Field crop: tomato
Growth stage: 2
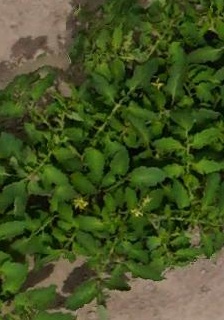
Species: tomato